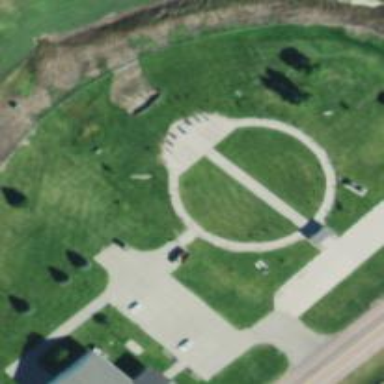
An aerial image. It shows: Historical war memorial.